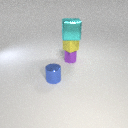
large cyan metal cube above small purple metal cylinder